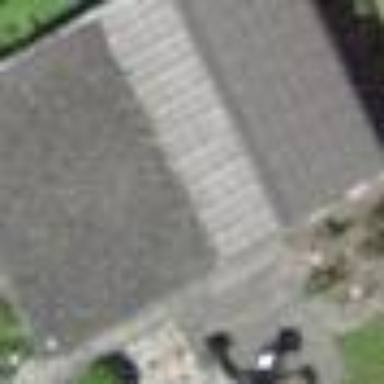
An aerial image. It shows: Shed building.